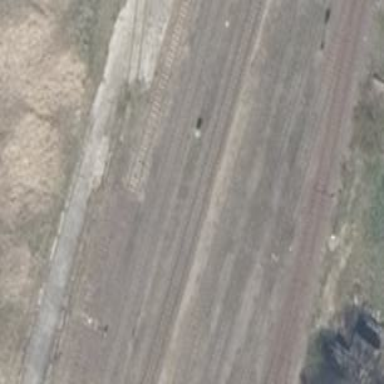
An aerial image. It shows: Railway switch.